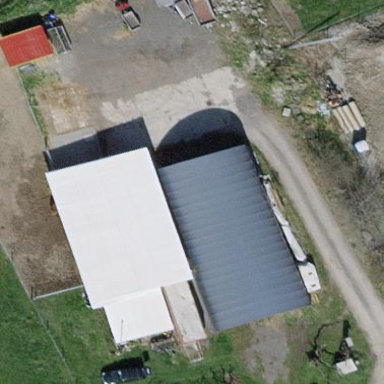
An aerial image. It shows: Farmyard area.